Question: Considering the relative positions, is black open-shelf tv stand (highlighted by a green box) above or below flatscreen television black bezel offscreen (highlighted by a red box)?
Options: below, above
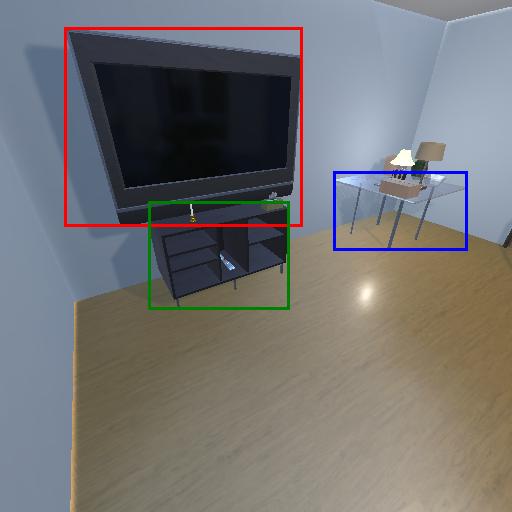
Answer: below